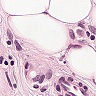
Metastatic tissue present: yes